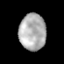
Tissue: prostate
Cell type: T cells
Senescence score: 0.3594
Nuclear area (px): 948
Mean DAPI intensity: 176.768